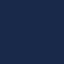
Land use / land cover: SeaLake